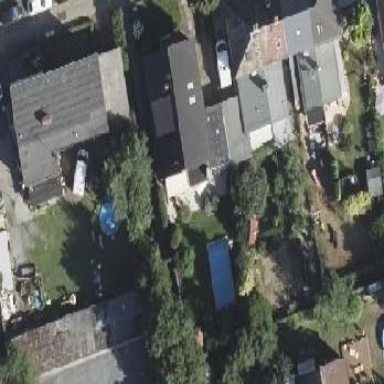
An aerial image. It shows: Detached building.